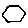
Label: hexagon